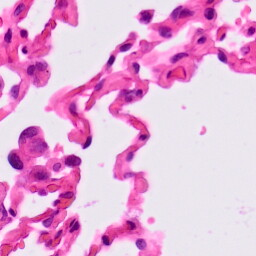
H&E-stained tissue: Lung